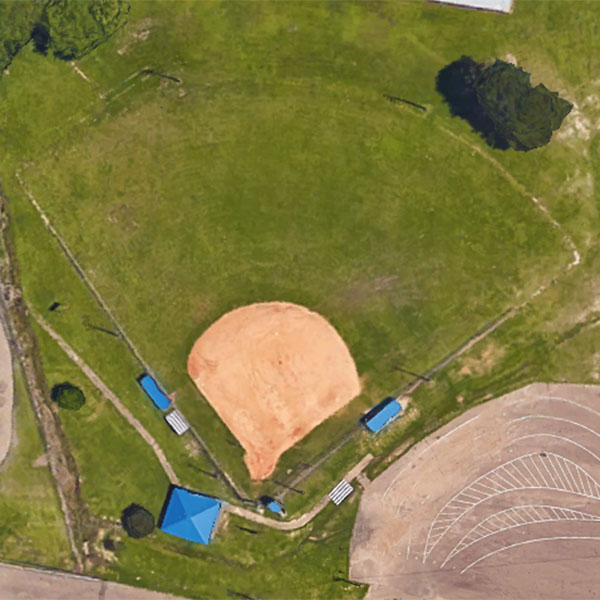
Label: BaseballField